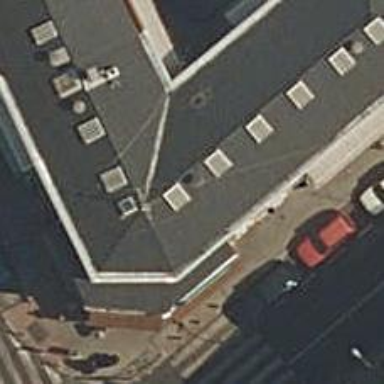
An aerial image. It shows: Cafe.